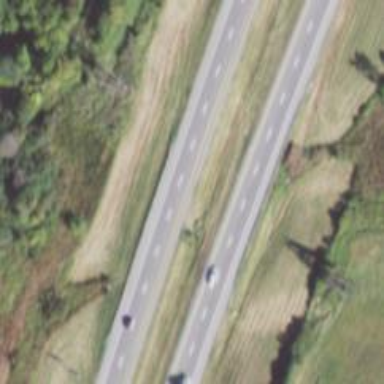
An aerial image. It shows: Asphalt motorway.